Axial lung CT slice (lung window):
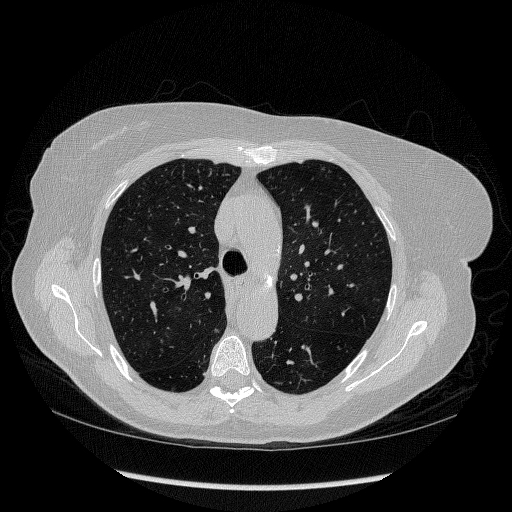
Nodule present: no